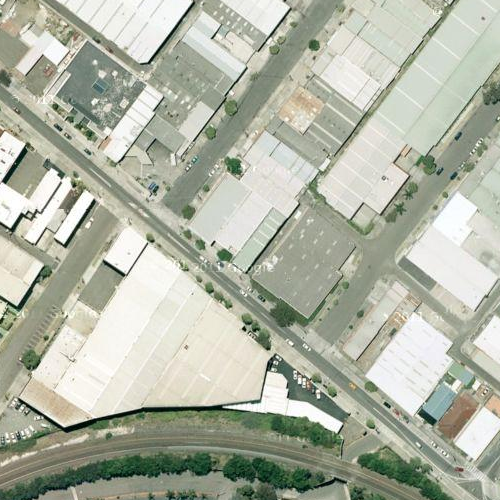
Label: sydney